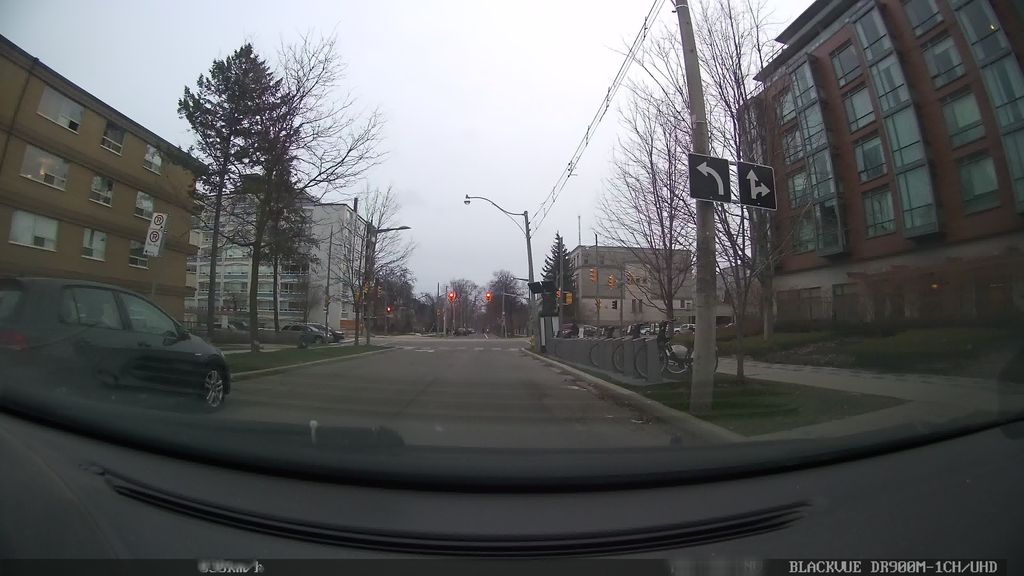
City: toronto